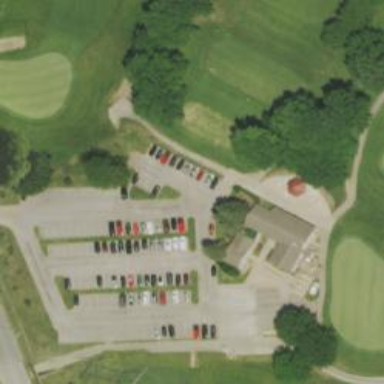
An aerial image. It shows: Path for both road and golf.